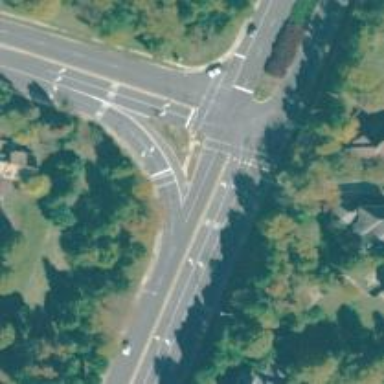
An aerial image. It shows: Uncontrolled crossing on footway.